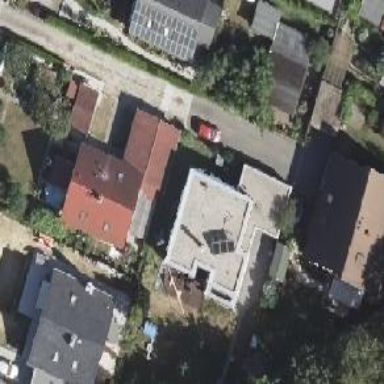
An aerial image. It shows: Detached building.